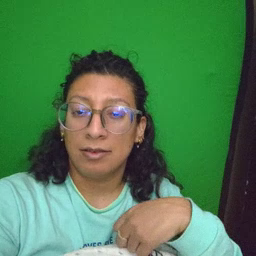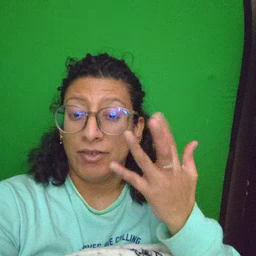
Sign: finger